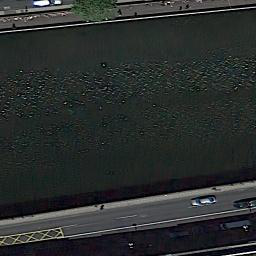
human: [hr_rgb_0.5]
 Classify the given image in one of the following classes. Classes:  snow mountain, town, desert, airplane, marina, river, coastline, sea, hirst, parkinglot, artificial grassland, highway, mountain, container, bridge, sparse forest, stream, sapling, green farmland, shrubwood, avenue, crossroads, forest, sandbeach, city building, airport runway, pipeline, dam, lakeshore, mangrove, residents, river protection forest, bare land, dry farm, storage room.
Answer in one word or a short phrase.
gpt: river